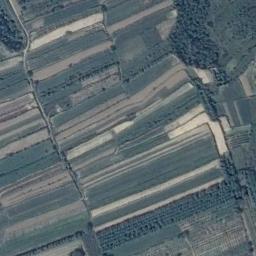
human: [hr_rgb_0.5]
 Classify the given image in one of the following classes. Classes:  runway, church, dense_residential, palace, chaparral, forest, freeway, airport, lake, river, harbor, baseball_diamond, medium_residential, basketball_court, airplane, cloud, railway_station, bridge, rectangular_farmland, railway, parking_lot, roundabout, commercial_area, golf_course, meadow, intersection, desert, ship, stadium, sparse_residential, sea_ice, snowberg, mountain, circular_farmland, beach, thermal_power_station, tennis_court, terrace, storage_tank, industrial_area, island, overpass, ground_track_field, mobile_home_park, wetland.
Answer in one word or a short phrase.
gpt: terrace